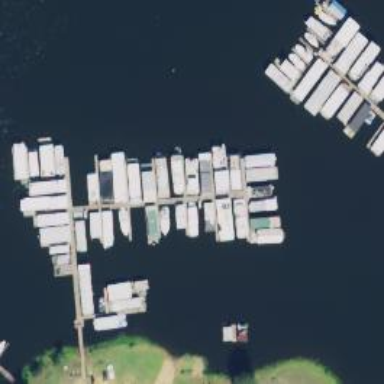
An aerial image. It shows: Pier with mooring facilities.